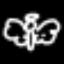
Label: angel